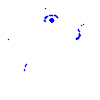
Particle: pion